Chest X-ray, PA view. Patient: 64 years old, sex M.
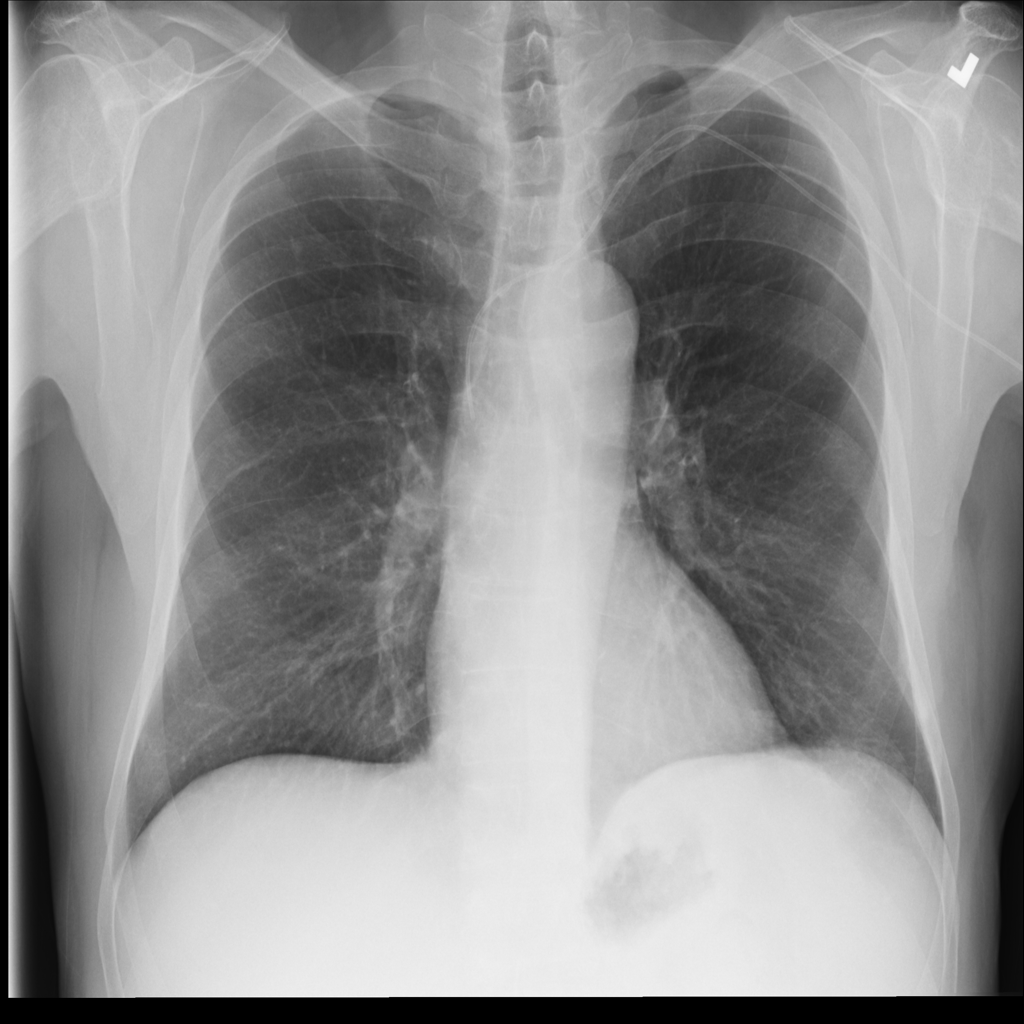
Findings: No Finding